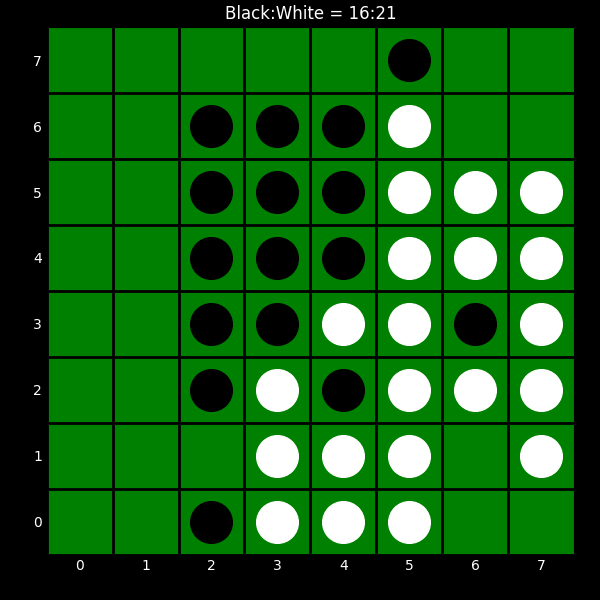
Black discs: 16
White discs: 21